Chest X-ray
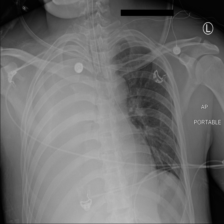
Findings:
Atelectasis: positive
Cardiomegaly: negative
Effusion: positive
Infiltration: negative
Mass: negative
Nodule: negative
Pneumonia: negative
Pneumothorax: negative
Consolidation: negative
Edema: negative
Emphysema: negative
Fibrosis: negative
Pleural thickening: negative
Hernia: negative